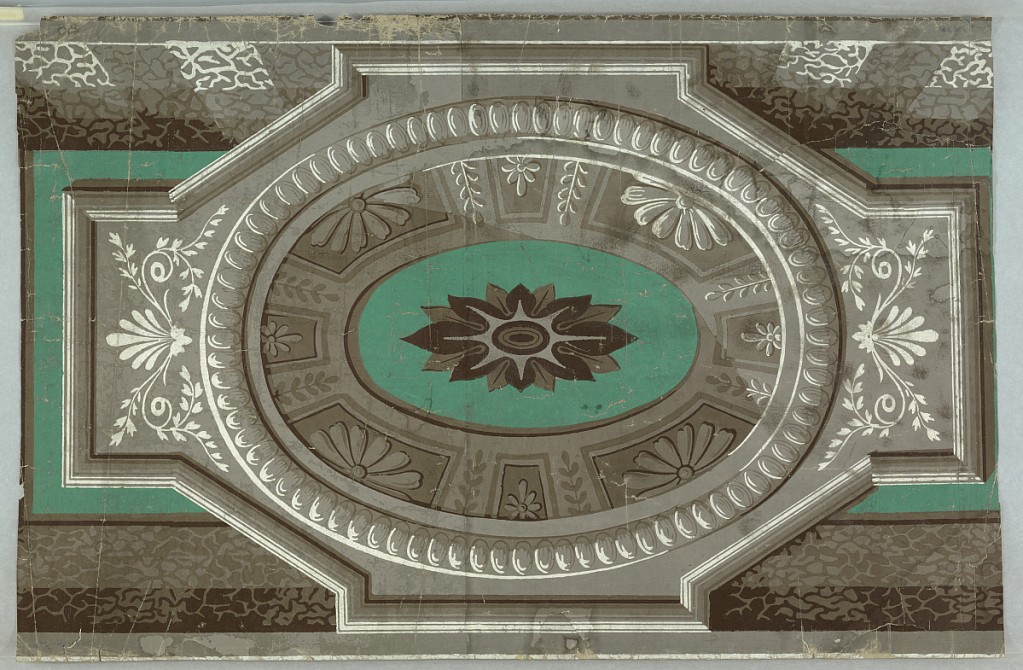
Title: Frieze
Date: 1830
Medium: Block-printed on handmade paper
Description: Grisaille pattern with solid bright green background. Central elipse with shaded interior simulating miniature dome with coffered ceiling decorated with formalized floral ornament. Central bright green elipse with formalized flower. This elipse set in stepped octagon decorated with classic revival ornament, palmettes, etc. Top and bottom: banding in shaded grisaille of seaweed pattern.